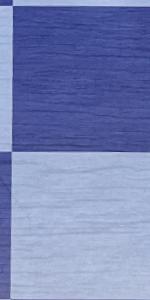
Label: Empty